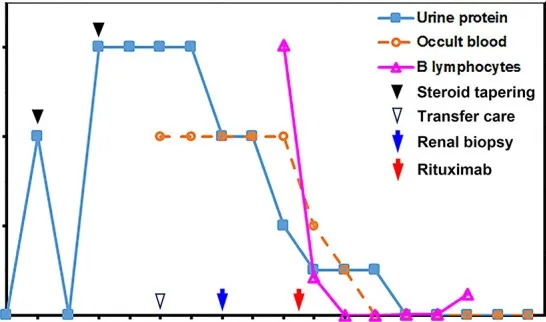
The clinical course for the C1q nephropathy patient. (A) Selected urinalysis results and clinical course for the patient. Proteinuria and urinary occult blood have been negative for >18 months since administration of rituximab, indicating long-term remission. No relapse occurs after withdrawing maintenance dose of corticosteroid. The course of steroid treatment is shown for corresponding time points in.
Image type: pathology (immunostaining)